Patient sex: M
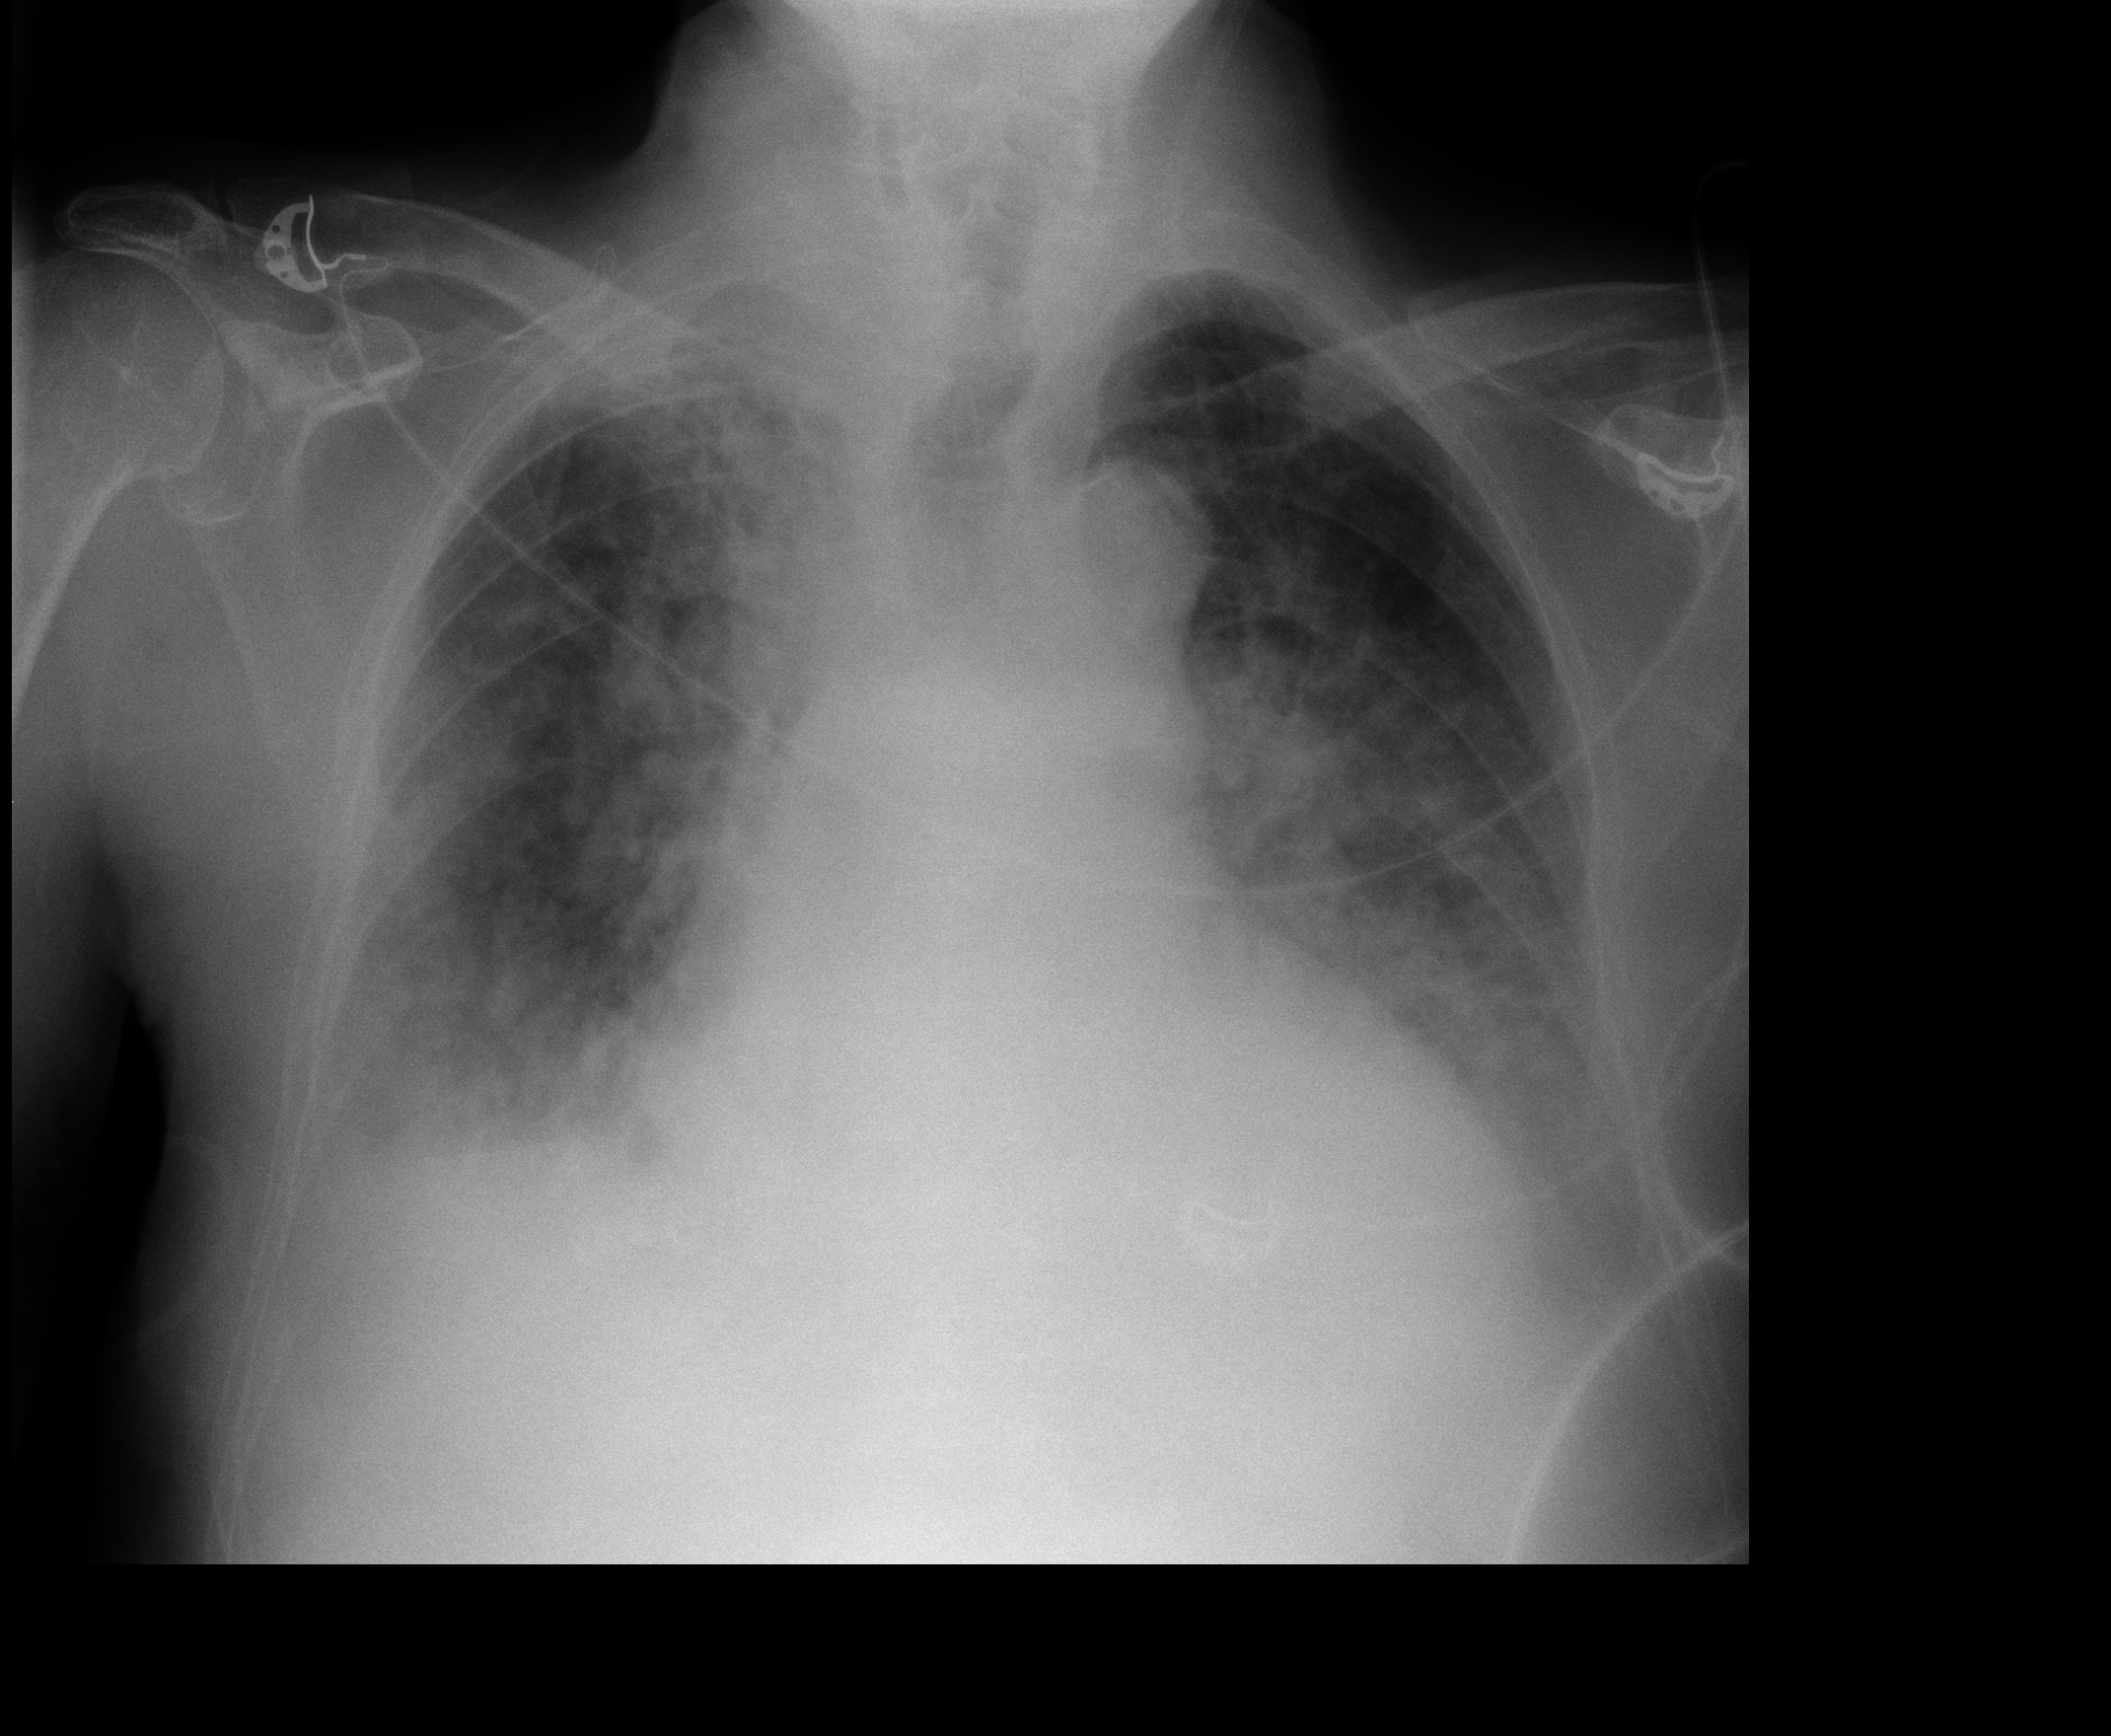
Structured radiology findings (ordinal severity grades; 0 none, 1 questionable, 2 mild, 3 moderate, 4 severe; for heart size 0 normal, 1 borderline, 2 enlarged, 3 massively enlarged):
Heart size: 2
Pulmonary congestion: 3
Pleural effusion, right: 2
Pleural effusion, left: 2
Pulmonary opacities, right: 1
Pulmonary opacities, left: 1
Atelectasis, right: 2
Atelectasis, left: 2